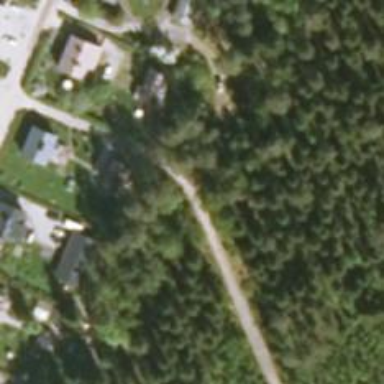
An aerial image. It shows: Unclassified road.